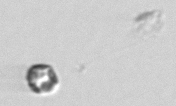
Label: Thalassiosira_sp_aff_mala